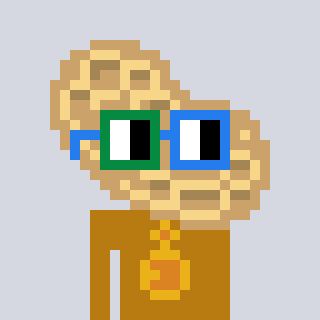
a pixel art character with square green and blue glasses, a peanut-shaped head and a gold-colored body on a cool background